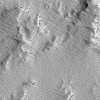
Atmospheric dust classification: not_dusty